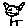
Label: cat